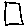
Label: square